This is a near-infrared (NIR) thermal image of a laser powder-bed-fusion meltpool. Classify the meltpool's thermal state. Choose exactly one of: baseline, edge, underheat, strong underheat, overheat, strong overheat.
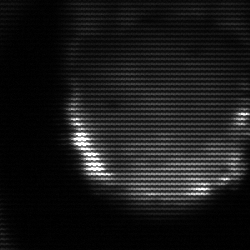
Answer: edge